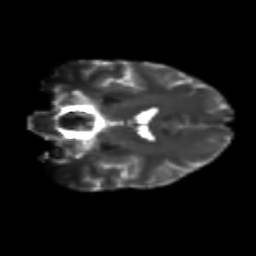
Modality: T2w
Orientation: coronal
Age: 19
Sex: female
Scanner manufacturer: siemens
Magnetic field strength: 3 T
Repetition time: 3.5 s
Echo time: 0.113 s